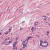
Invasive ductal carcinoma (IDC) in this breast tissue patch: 1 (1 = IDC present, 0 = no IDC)